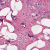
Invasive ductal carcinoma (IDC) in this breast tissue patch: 1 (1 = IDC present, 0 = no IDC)